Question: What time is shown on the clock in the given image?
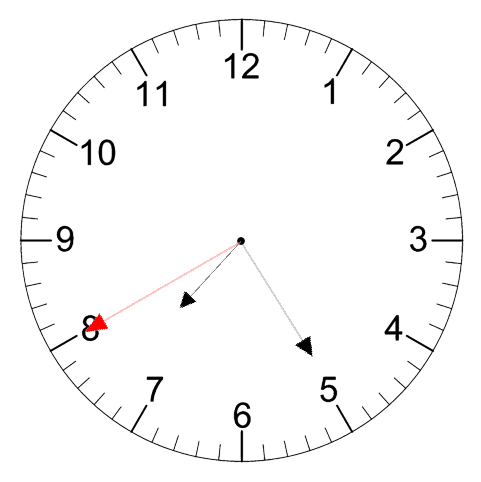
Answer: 07:24:40